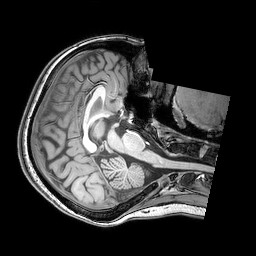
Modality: T1w
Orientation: axial
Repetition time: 0.00828 s
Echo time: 0.00388 s